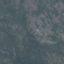
Label: HerbaceousVegetation